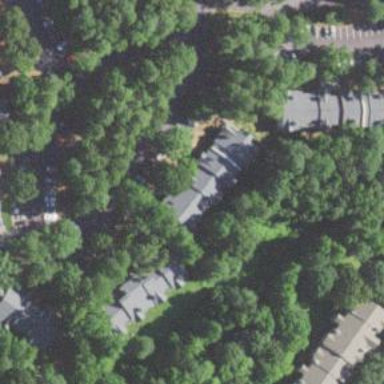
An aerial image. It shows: Residential building.